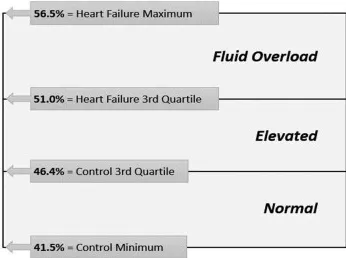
Clinical strata (B) Normal, bottom three CON-pop quartiles; Elevated, bound by CON-pop 3rd quartile and HF-pop 3rd quartile; Fluid Overload, highest HF-pop quartile.
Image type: chart (chart)